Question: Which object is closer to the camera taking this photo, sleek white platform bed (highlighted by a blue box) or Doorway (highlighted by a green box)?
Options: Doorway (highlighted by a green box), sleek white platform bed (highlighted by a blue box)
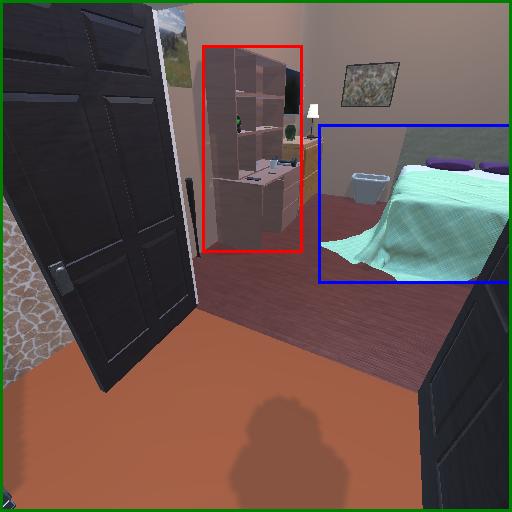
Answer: Doorway (highlighted by a green box)